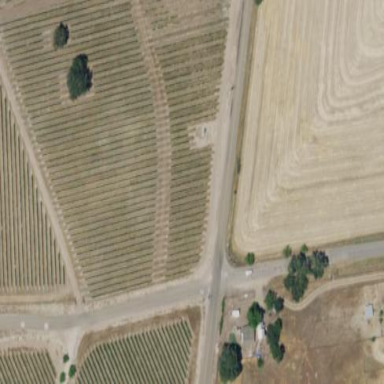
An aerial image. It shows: Vineyard growing grapes.